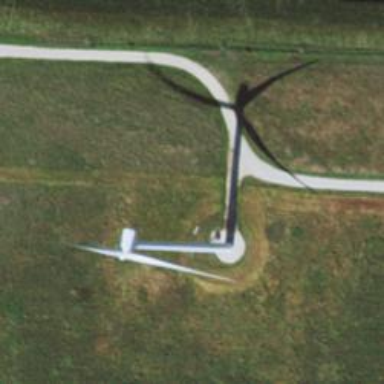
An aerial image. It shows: Wind generator powered by wind. The generator type is horizontal axis and it uses wind turbines.